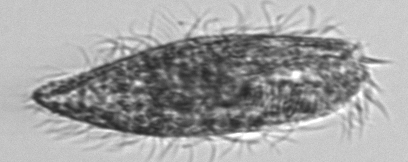
Label: Euplotes_morphotype1